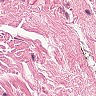
Metastatic tissue present: no